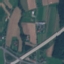
Land use / land cover: Highway